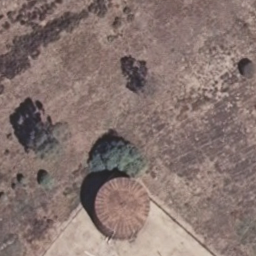
Label: storage tanks